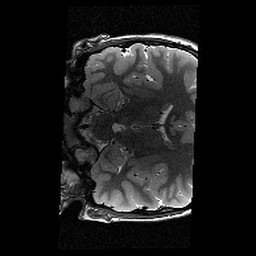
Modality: T2w
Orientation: coronal
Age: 10
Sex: male
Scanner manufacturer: siemens
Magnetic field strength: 3 T
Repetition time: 9.23 s
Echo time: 0.067 s